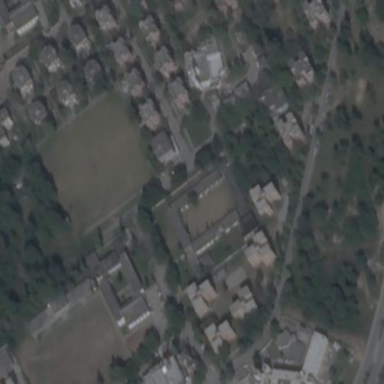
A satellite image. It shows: School.